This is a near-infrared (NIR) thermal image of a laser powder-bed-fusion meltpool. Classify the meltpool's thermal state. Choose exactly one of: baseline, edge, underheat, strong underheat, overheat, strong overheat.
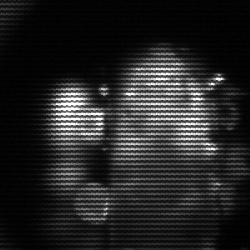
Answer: strong underheat